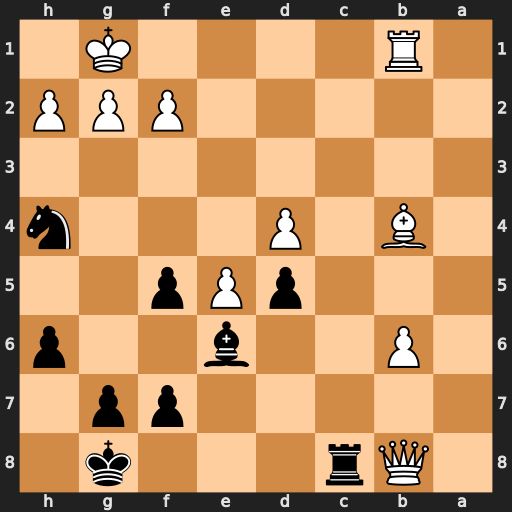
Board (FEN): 1Qr3k1/5pp1/1P2b2p/3pPp2/1B1P3n/8/5PPP/1R4K1
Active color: b
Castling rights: -
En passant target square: -
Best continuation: Rxb8 Bd6 Rb7